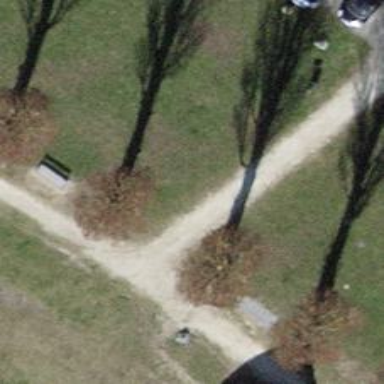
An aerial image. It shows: Broadleaved deciduous tree located in park.